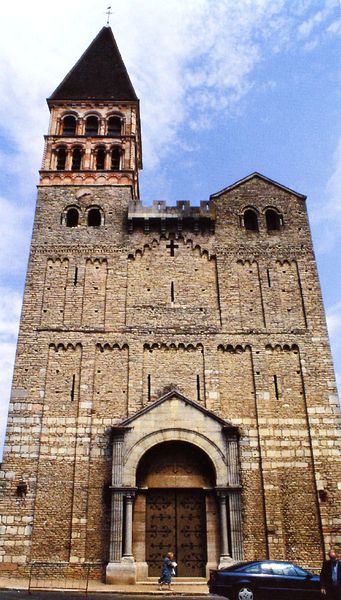
Titel: Ehemalige Abteikirche Saint-Philibert in Tournus
Standort: Tournus (EU - F)
Schlagwörter: blau, himmel, mann, weiß, wolken, kirchturm, menschen, fenster, säulen, stein, steine, kirche, turm, giebel, steinmauer, auto, treppe, stufen, tor, foto, eingang, glockenturm, tumr, portal, mauern, romanik, vorderansicht, beschläge, potral, holztür, erweiterung